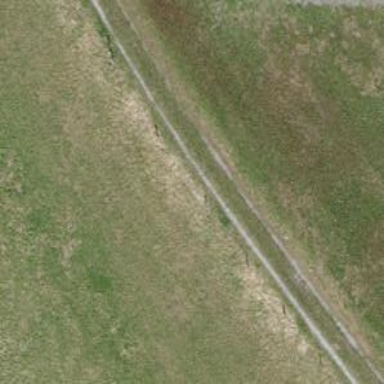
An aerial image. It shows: Unpaved track with grade 4 quality.